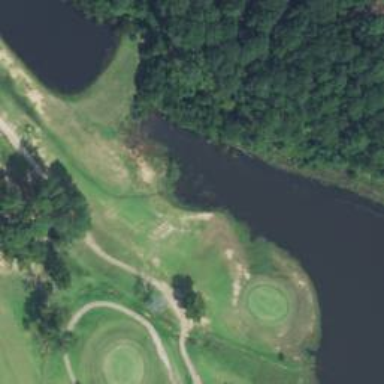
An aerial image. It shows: View of golf hole.